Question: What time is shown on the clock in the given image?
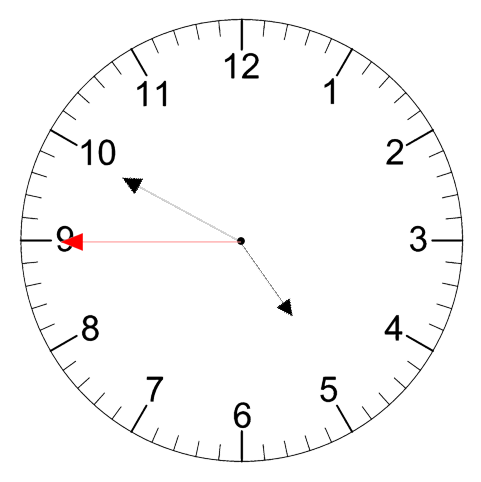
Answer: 04:49:45